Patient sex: M
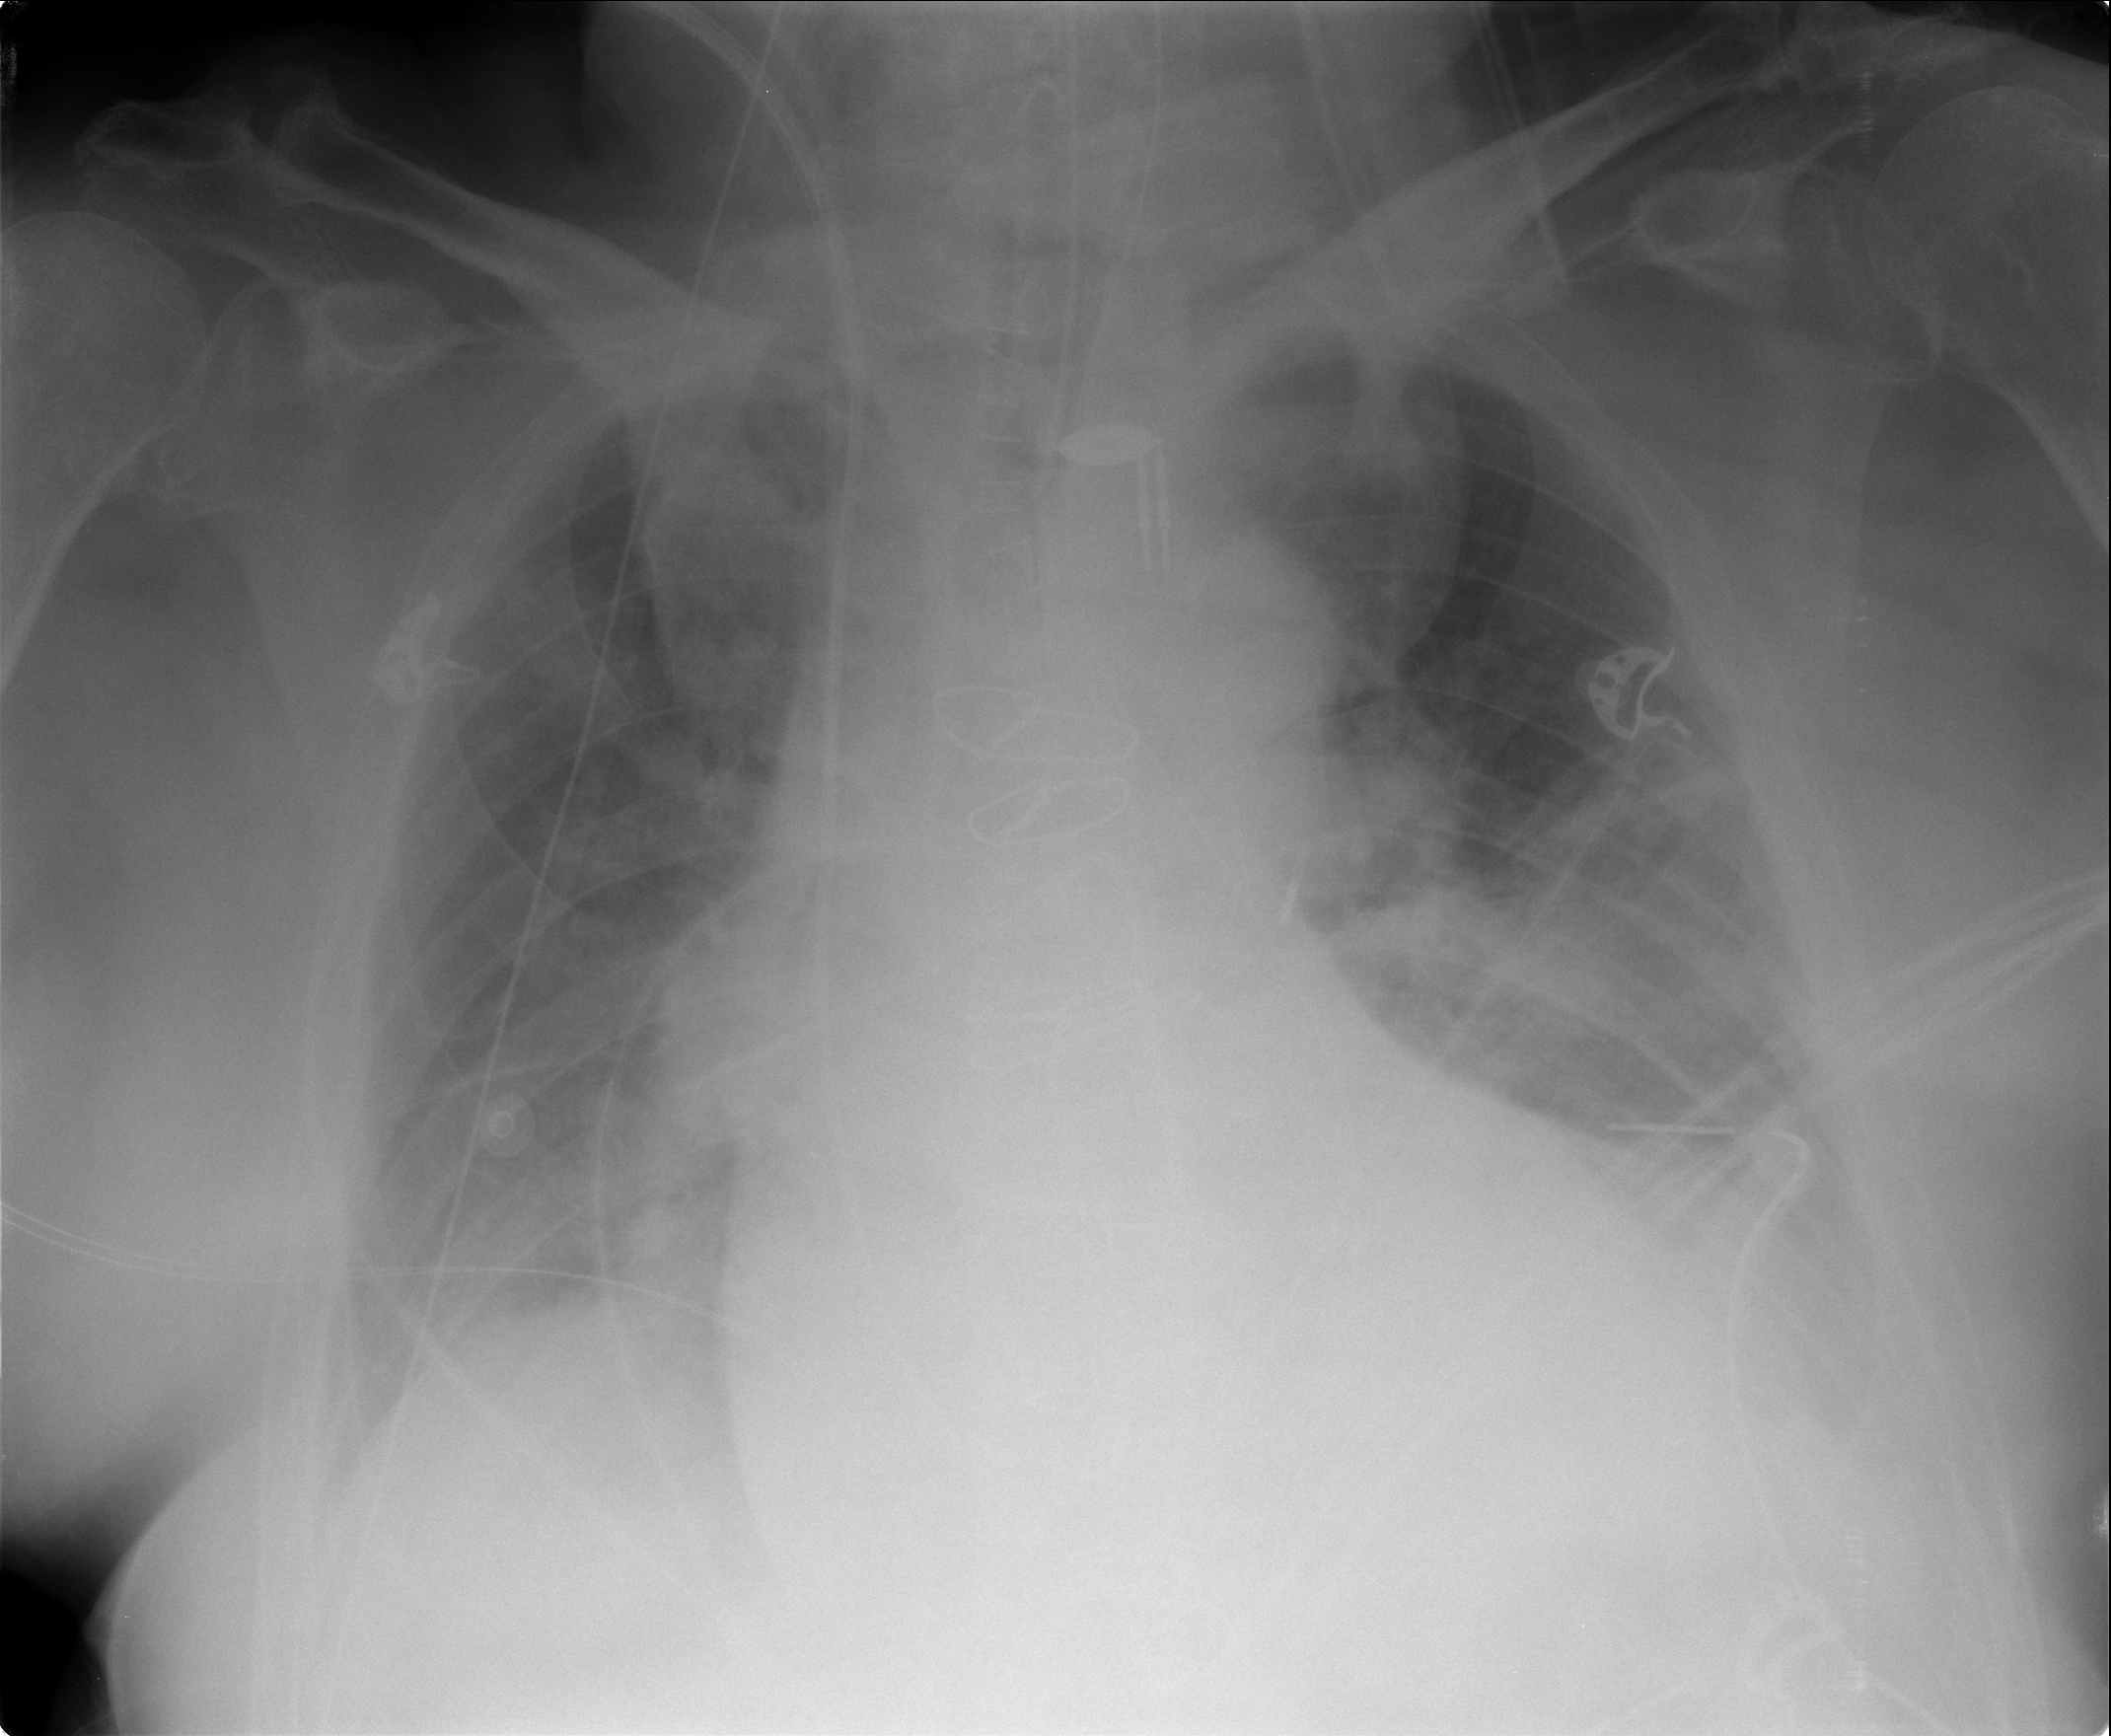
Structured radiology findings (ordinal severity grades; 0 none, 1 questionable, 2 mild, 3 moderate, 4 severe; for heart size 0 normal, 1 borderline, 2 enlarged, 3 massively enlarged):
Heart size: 2
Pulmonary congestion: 1
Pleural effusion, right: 0
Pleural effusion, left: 2
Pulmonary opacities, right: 0
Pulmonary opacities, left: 2
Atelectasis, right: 0
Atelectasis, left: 2